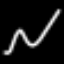
Label: squiggle